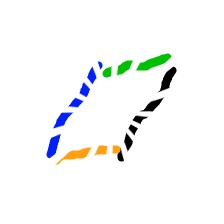
Shape: parallelogram